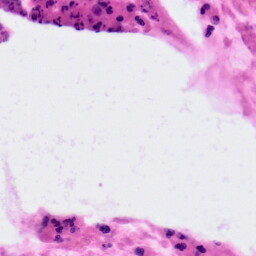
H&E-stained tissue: Colon